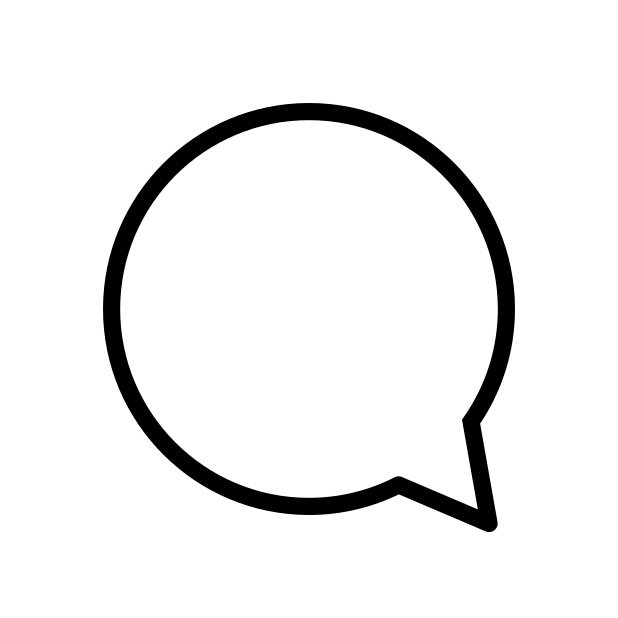
left speech bubble